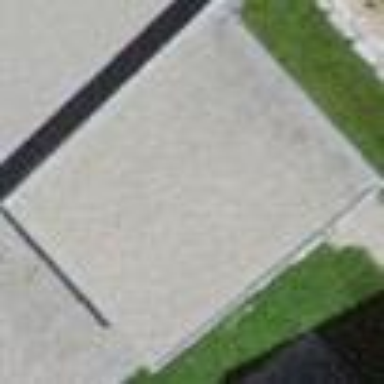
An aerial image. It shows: Carport structure.